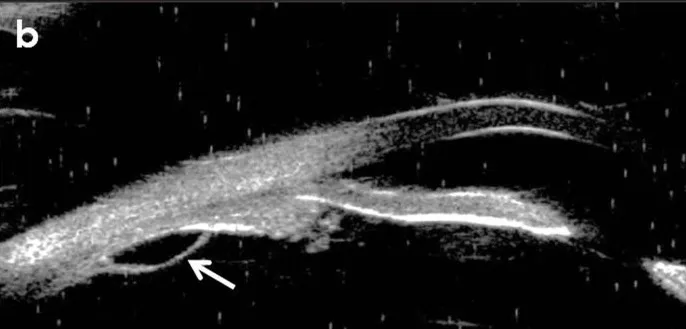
B) Ultrasound biomicroscopy picture showing ciliary body edema with adjoining cyst.
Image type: radiology (ultrasound)